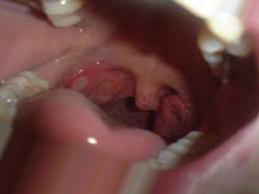
Condition: Mouth Ulcer